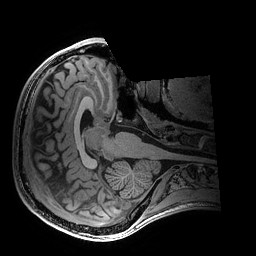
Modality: T1w
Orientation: axial
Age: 19
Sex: male
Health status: healthy
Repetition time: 2.53 s
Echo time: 0.0034 s